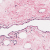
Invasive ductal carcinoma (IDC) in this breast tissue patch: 0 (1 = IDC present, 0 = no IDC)